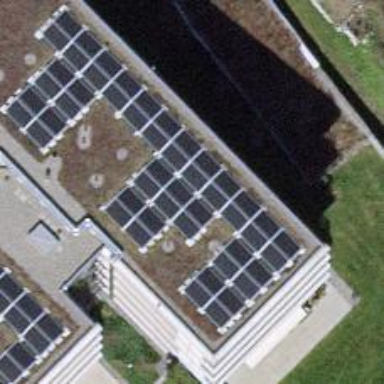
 consisting of solar photovoltaic panels."